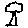
Label: tree